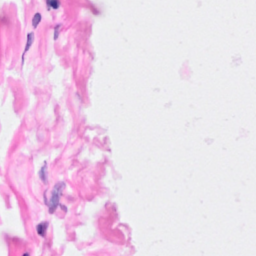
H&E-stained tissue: Breast